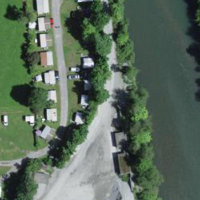
EUNIS habitat code: 53
Species observed at this site:
Delichon urbicum
Symphoricarpos albus
Rubus caesius
Ficedula hypoleuca